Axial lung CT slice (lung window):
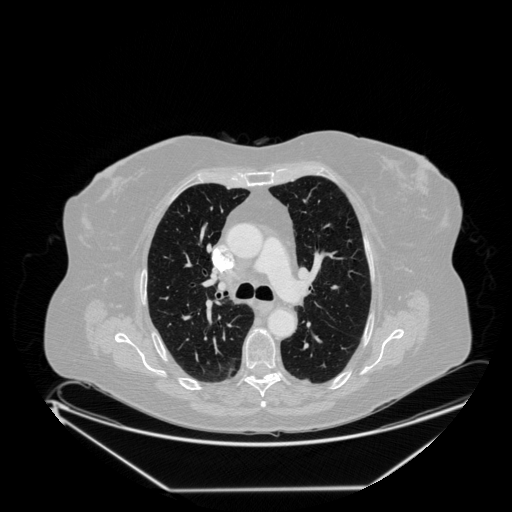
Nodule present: no